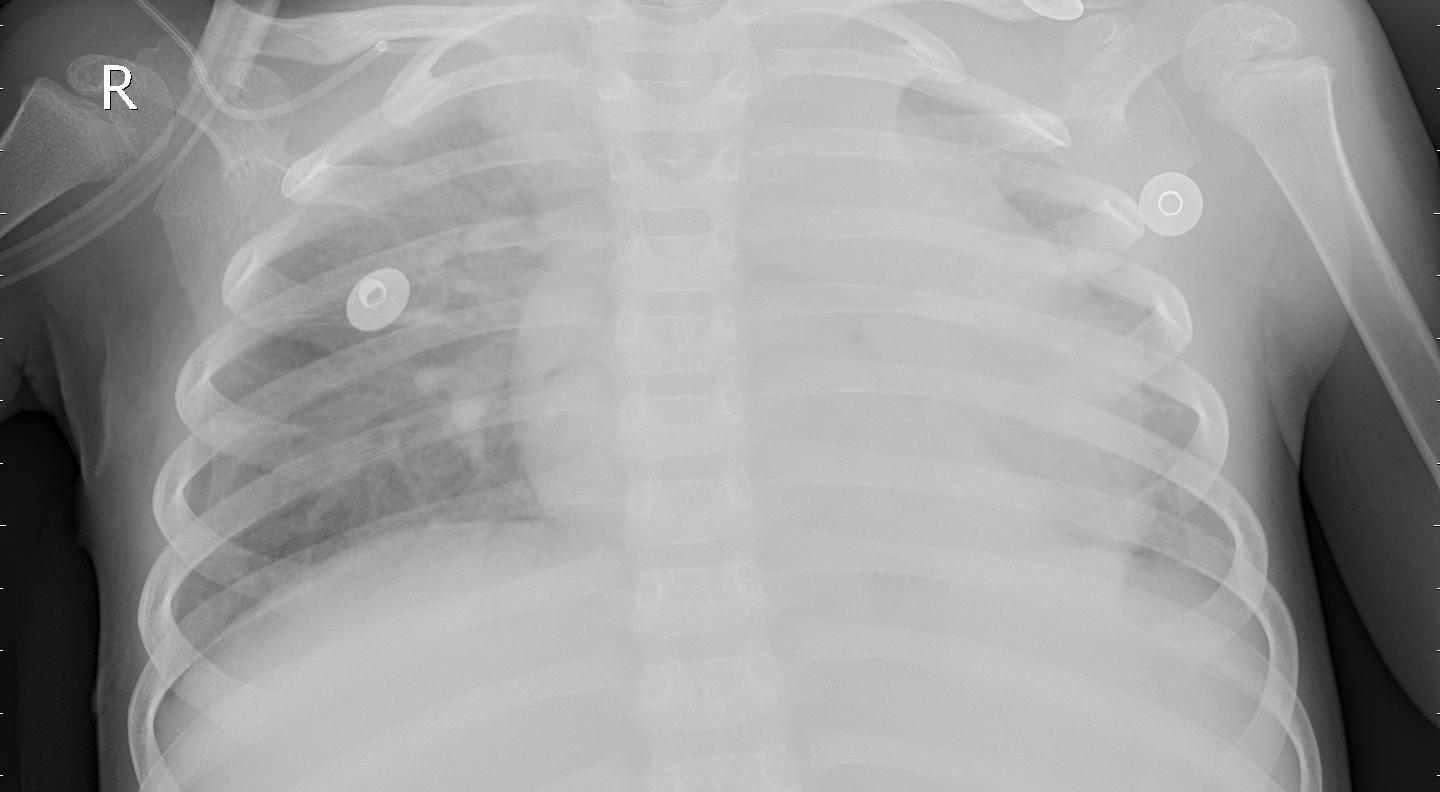
Diagnosis: PNEUMONIA